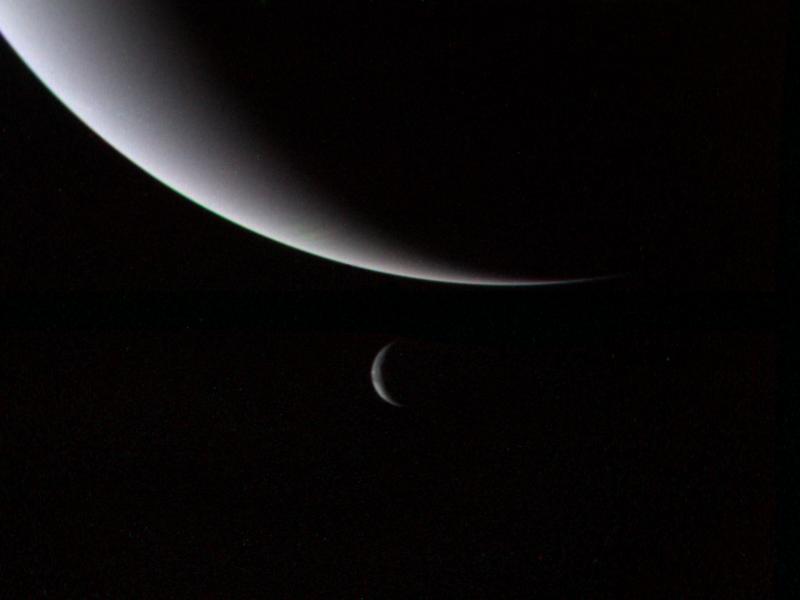
Crescents of Neptune and Triton Neptune, Voyager